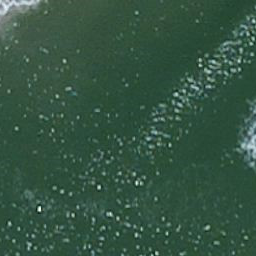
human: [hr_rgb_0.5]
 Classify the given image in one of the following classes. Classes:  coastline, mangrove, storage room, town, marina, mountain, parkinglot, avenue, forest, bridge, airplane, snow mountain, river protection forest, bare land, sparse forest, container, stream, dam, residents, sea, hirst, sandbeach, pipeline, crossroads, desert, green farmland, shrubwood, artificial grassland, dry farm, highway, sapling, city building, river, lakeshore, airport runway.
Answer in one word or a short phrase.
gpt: sea